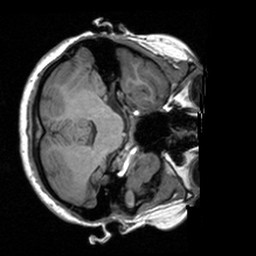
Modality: T1w
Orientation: axial
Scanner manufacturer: siemens
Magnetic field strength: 3 T
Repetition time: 1.9 s
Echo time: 0.00226 s